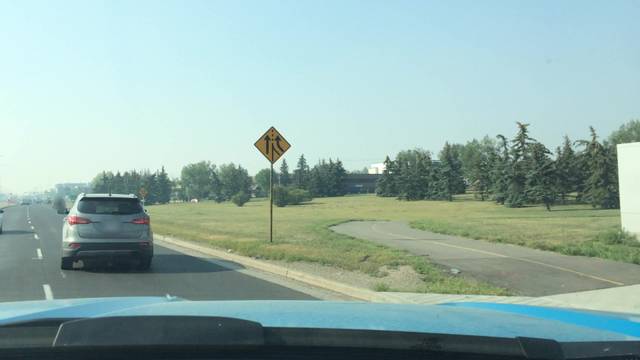
Region: Canada
Coordinates: 51.093, -114.002